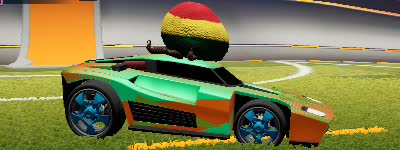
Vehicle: breakout